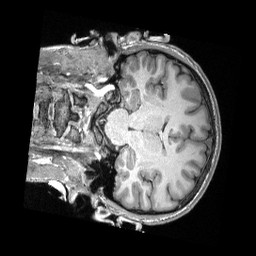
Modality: T1w
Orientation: coronal
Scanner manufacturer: siemens
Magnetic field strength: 3 T
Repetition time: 2.3 s
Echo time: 0.00308 s